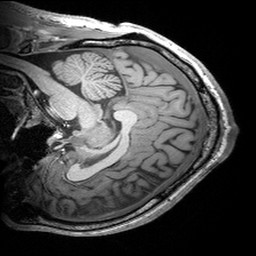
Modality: T1w
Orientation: sagittal
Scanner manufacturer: siemens
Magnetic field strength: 3 T
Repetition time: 2.53 s
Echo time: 0.00299 s